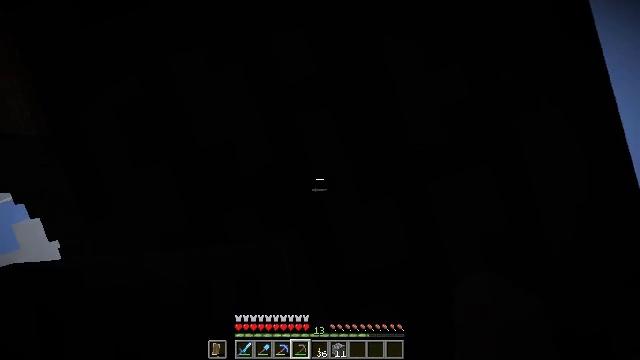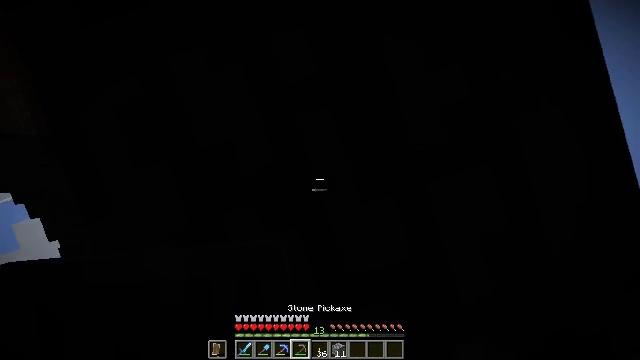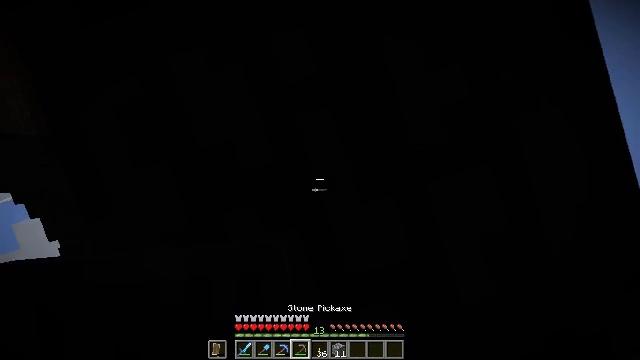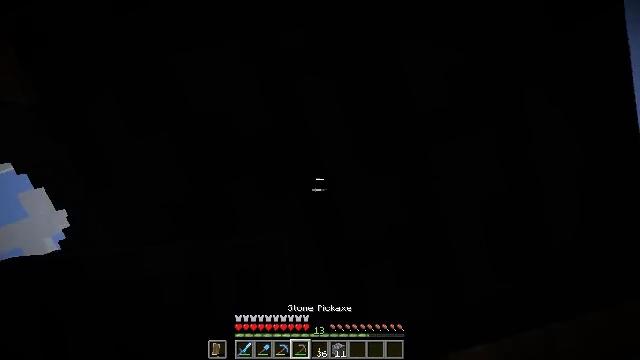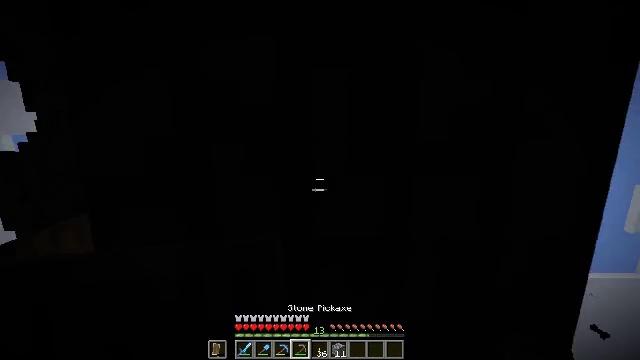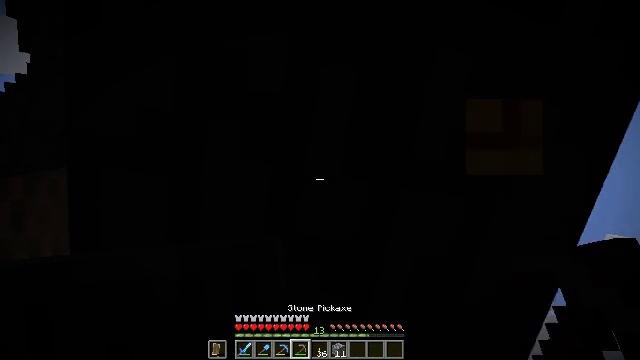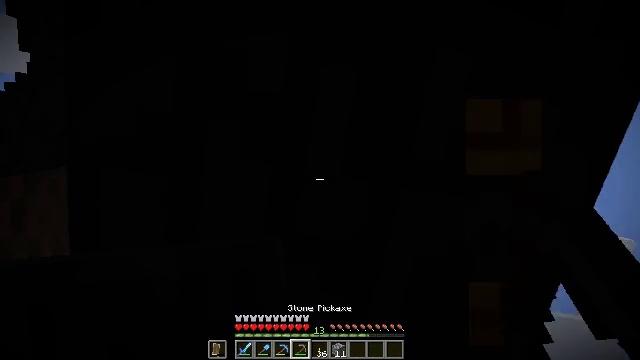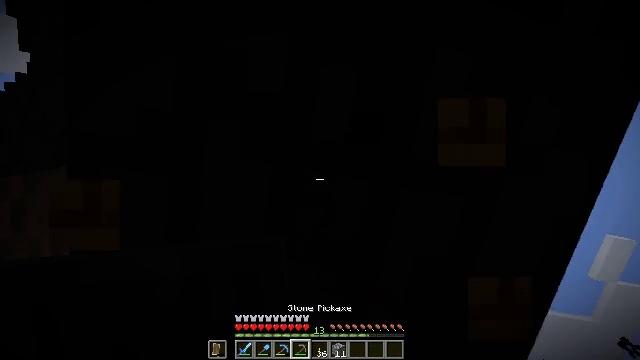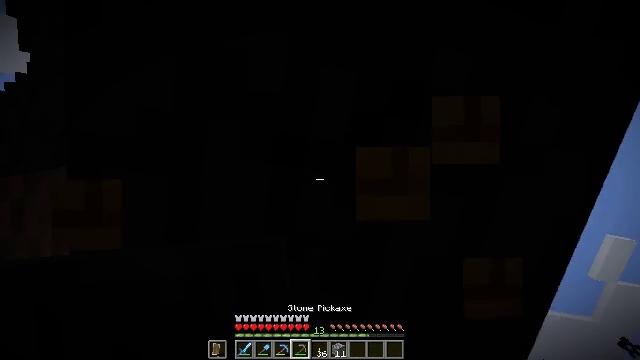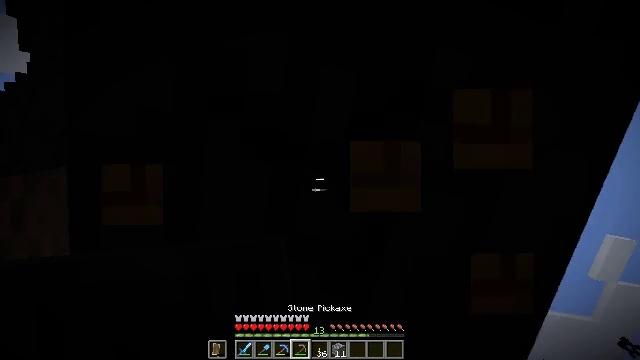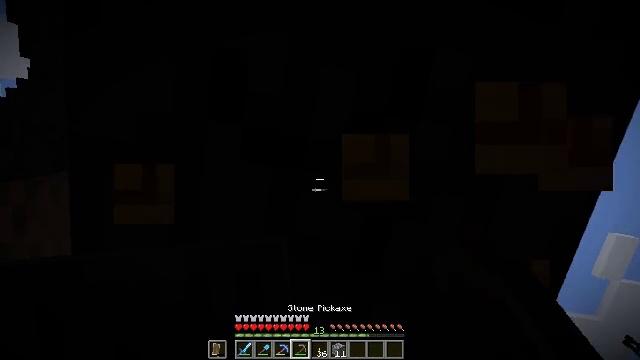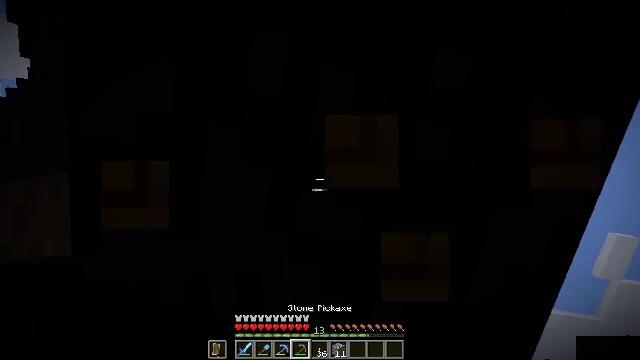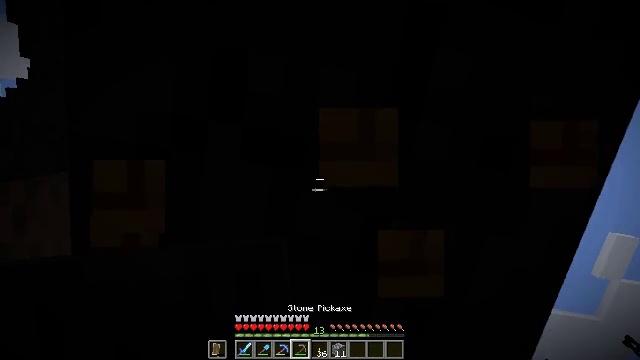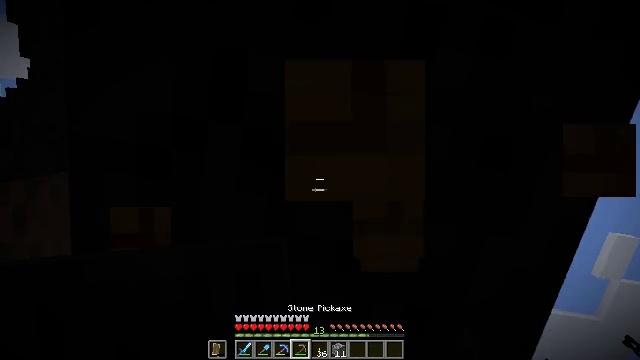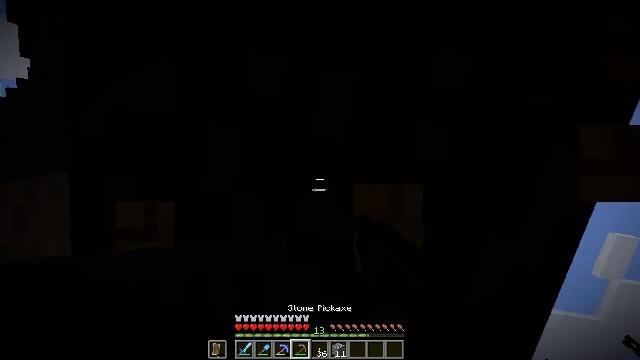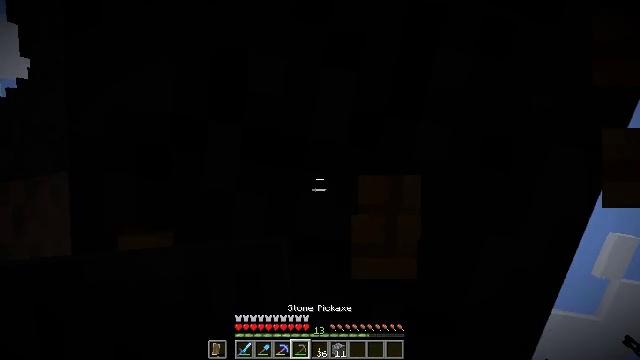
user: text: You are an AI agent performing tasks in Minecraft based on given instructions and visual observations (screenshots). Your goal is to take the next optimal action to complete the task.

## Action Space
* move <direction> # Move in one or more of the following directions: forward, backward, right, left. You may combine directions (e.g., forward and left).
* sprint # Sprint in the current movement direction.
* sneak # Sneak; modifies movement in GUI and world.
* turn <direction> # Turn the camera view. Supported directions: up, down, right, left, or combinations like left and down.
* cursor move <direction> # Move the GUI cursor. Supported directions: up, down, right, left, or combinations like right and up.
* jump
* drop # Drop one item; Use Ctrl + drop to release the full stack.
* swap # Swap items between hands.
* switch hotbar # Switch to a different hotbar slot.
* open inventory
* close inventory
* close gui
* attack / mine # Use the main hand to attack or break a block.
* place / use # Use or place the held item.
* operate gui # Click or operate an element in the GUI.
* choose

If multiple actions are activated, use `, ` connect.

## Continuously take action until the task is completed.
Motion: motion action
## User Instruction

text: Break the piston head to collect it.
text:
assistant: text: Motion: switch to hotbar 4
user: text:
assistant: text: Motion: no_op
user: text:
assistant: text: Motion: turn down
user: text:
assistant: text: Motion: turn right and down
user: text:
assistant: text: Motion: turn right, attack / mine
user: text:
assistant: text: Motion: attack / mine
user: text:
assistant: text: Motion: attack / mine
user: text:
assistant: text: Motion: attack / mine
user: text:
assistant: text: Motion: attack / mine
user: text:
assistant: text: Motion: attack / mine
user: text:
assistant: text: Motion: attack / mine
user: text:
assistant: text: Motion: attack / mine
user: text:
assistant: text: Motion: attack / mine
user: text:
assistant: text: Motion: attack / mine
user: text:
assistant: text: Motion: attack / mine
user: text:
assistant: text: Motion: attack / mine
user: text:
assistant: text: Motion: attack / mine
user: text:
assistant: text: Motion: attack / mine
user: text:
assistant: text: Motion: attack / mine
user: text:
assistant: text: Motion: attack / mine
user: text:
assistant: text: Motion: attack / mine
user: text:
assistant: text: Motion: attack / mine